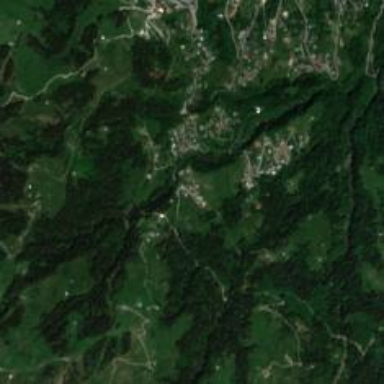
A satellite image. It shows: Small settlement known as hamlet.